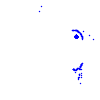
Particle: kaon